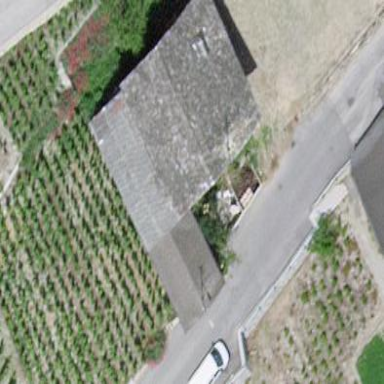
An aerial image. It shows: Rural barn.